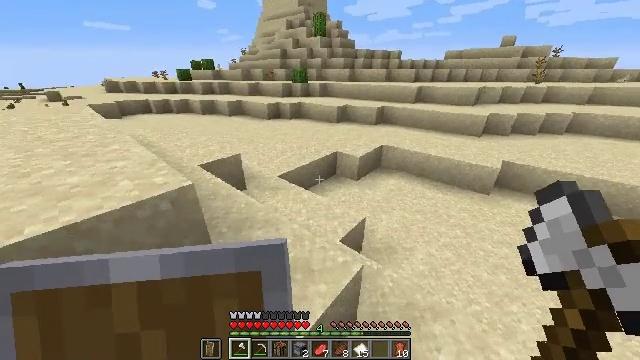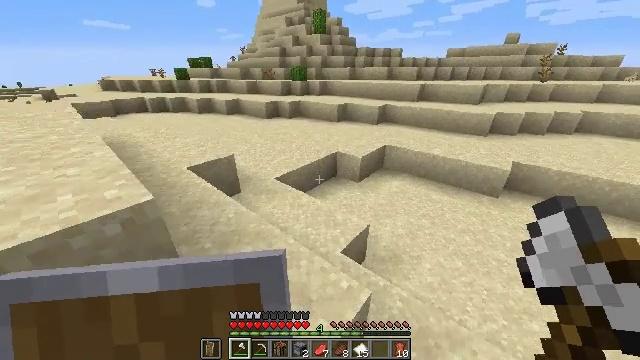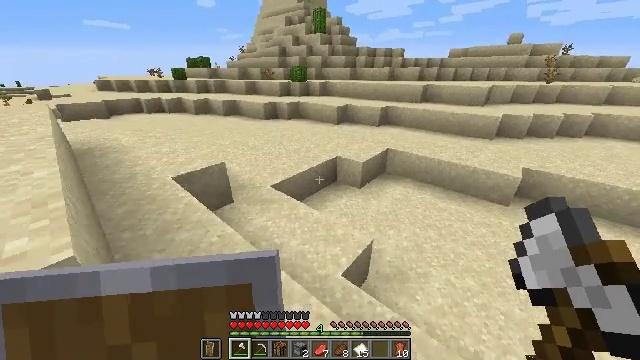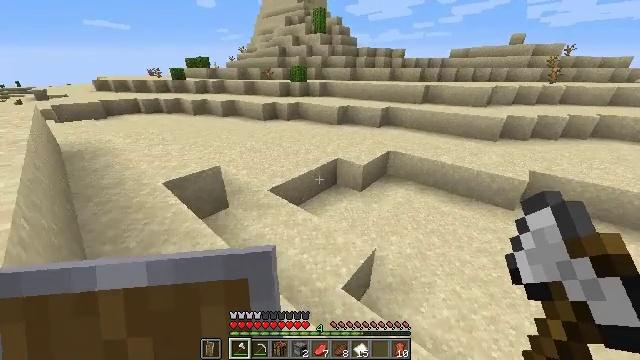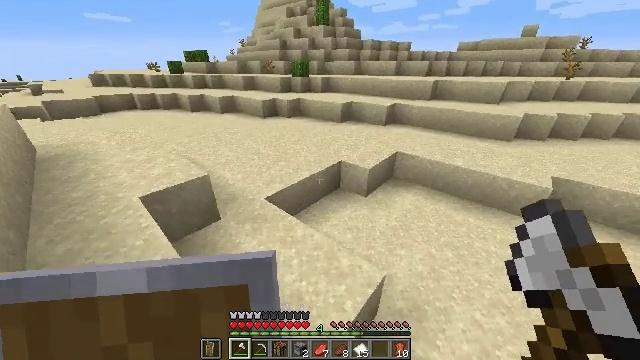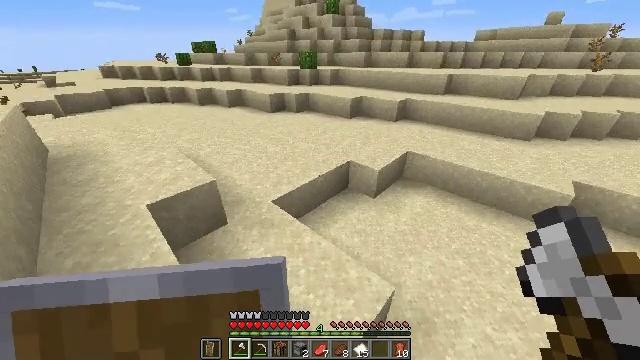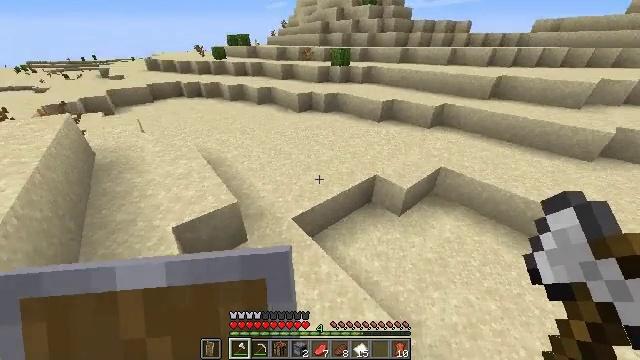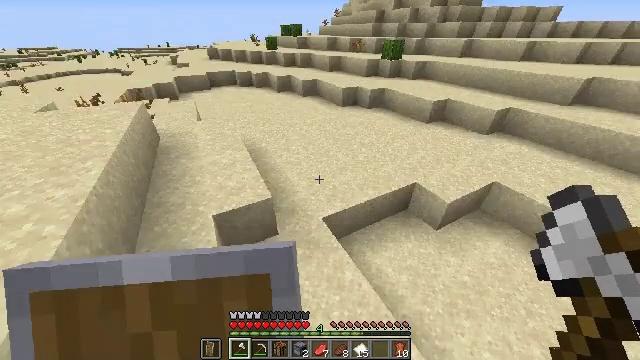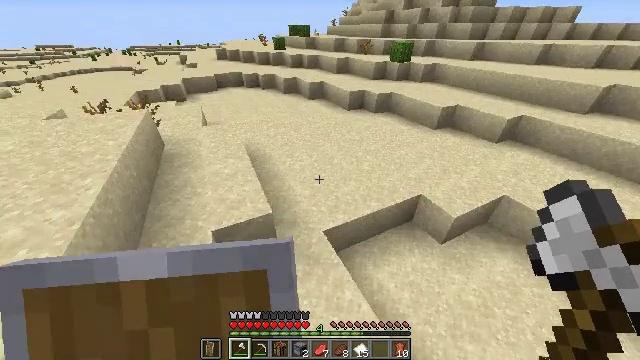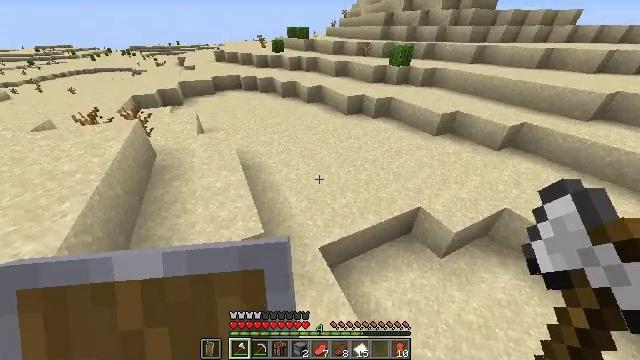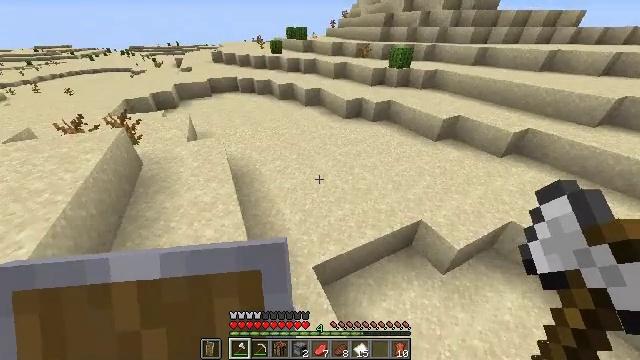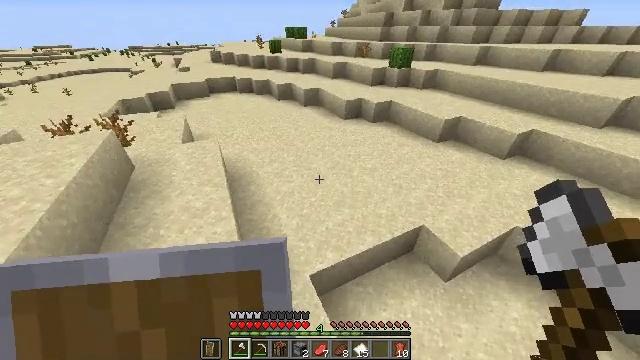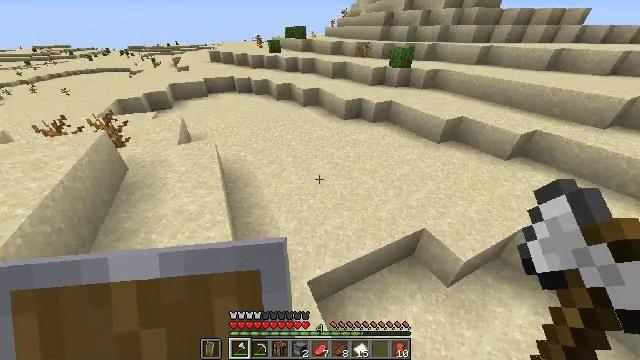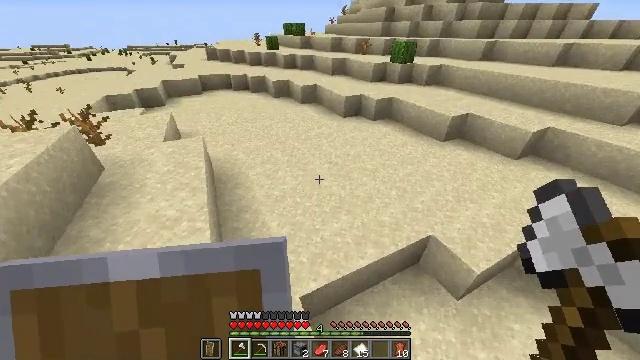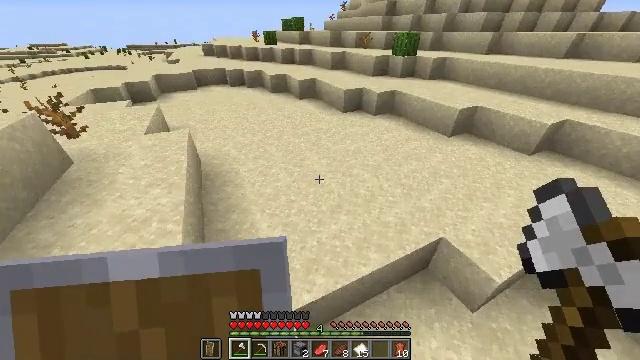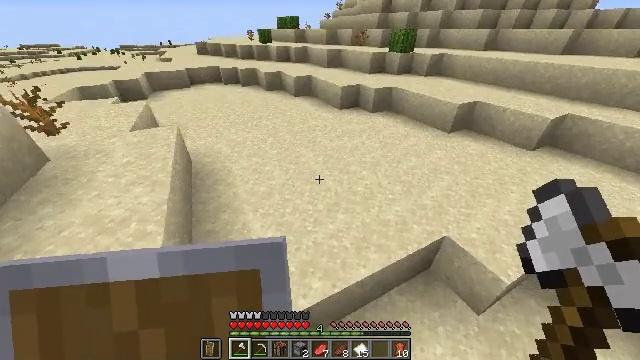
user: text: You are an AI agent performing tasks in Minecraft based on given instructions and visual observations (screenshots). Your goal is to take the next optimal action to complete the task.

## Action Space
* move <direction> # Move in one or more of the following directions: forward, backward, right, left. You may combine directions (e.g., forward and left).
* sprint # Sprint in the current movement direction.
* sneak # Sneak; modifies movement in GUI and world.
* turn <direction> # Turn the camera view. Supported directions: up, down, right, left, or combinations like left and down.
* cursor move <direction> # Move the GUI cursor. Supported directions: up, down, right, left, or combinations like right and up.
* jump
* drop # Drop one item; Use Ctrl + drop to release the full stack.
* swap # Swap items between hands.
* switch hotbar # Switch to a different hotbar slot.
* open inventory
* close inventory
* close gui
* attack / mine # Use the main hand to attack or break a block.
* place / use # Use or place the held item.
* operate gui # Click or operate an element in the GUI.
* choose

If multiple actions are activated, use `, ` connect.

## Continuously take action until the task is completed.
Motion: motion action
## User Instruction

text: Left click to mine the dead bush.
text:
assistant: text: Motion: move forward, sprint
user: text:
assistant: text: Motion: move forward, sprint
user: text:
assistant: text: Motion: move forward, sprint
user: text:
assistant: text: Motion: move forward, sprint, turn down
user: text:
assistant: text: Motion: move forward, sprint, turn left and down, jump
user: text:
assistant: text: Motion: move forward, sprint, turn left and down, jump
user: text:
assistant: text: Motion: move forward, sprint, turn left and down, jump
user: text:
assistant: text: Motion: move forward, sprint, turn left, jump
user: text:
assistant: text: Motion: move forward, sprint, jump
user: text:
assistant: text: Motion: move forward, sprint, jump
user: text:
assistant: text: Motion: move forward, sprint, jump
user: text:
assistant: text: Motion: move forward, sprint, jump
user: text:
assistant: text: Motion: move forward, sprint, jump
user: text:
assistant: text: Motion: move forward, sprint, jump
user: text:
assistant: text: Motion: move forward, sprint, jump
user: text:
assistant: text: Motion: move forward, sprint, turn right and up, jump
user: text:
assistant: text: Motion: move forward, sprint, turn right and up, jump
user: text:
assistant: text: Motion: move forward, sprint, turn right and up, jump
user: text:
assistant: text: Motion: move forward, sprint, turn right and up, jump
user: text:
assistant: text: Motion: move forward, sprint, turn right, jump
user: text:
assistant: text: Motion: move forward, sprint, turn right, jump
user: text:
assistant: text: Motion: move forward, sprint, turn right, jump
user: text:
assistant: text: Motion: move forward, sprint, jump
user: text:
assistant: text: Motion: move forward, sprint, jump
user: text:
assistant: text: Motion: move forward, sprint, jump
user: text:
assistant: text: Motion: move forward, sprint, jump
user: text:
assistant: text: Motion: move forward, sprint, jump
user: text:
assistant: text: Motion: move forward, sprint, jump
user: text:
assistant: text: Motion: move forward, sprint, jump
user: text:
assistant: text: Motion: move forward, sprint, jump